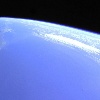
Label: water